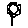
Label: flower